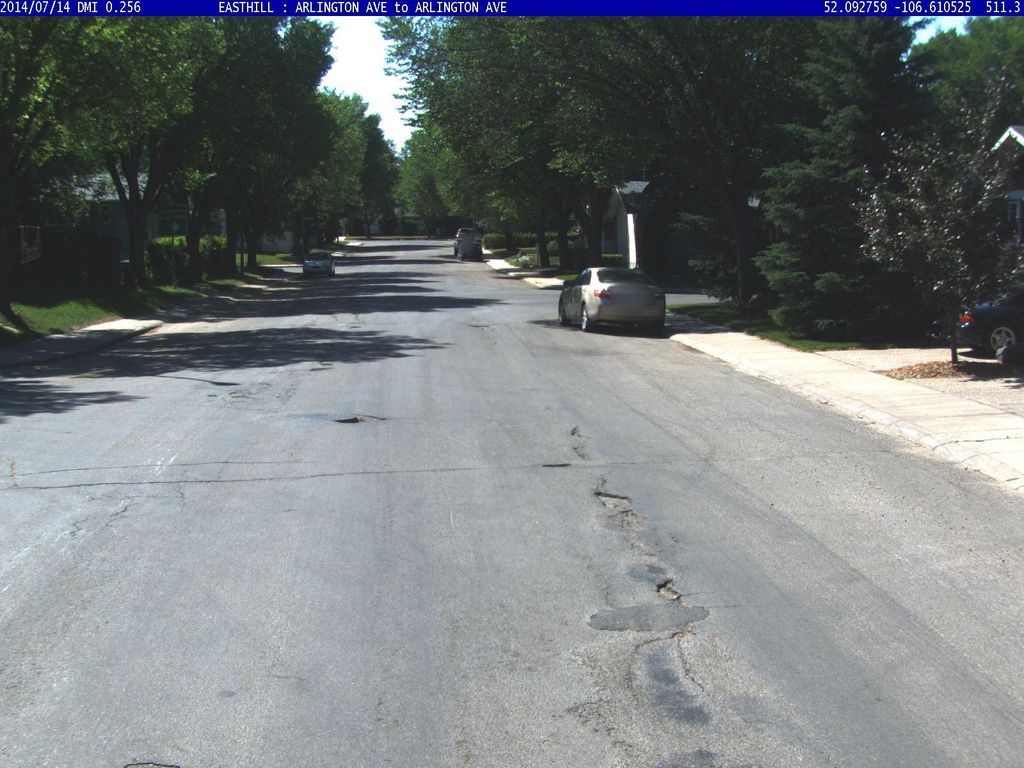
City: saskatoon